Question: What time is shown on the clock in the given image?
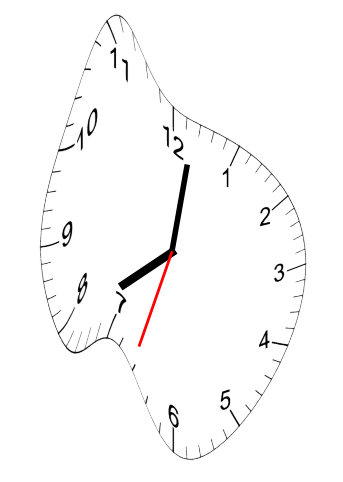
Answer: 08:01:33